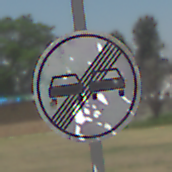
Verkehrszeichen: EndeUeberholverbot
Umgebung: Outdoor, Nature
Tageszeit: Midday
Wetter: Clear
Licht: Natural
Jahreszeit: NotSpecified
Kontrast: HighContrast